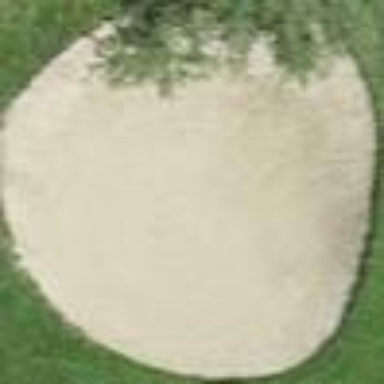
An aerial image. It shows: Sand bunker on golf course.